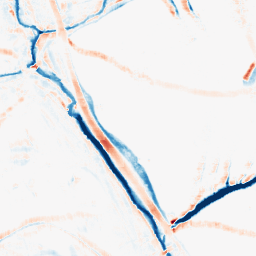
Category: morphological
Decomposition family: morphological_rect
Decomposition parameters: operation: average
width: 10
height: 10
Upsampling method: linear_exact
Upsampling parameters: scale: 4
Upsampling scale: 4